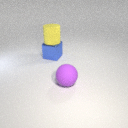
large yellow rubber cylinder above large blue metal cube